七年级 · 画法几何学
已知: 如图, $A B / / C D, \angle 1=\angle 2$, 试判断 $\angle E$ 与 $\angle F$ 的大小关系, 并说明你的理由.

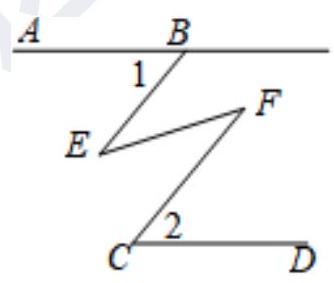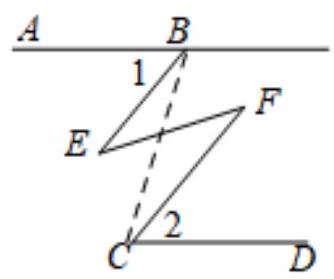
答案: 【答案】解: $\angle E=\angle F$. 理由:

连接 $B C$,

$\because A B / / C D$,

$\therefore \angle A B C=\angle D C B$,

又 $\because \angle 1=\angle 2$,

$\therefore \angle E B C=\angle F C B$,

$\therefore B E / / C F$,
$\therefore \angle E=\angle F$.

【解析】连接 $B C$, 依据 $A B / / C D$, 可得 $\angle A B C=\angle D C B$, 进而得出 $\angle E B C=\angle F C B$, 即可得到 $B E / / C F$, 进而得到 $\angle E=\angle F$.

本题考查的是平行线的判定与性质, 利用两直线平行, 内错角相等是解答此题的关键.